Interaction volume radius: 10 \u00c5
Interaction volume height: 20 \u00c5
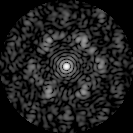
Disorder parameter: 0.6737